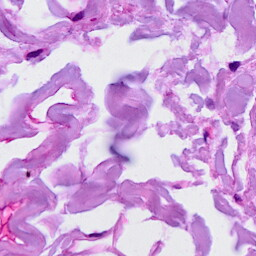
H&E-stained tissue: Breast